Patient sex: F
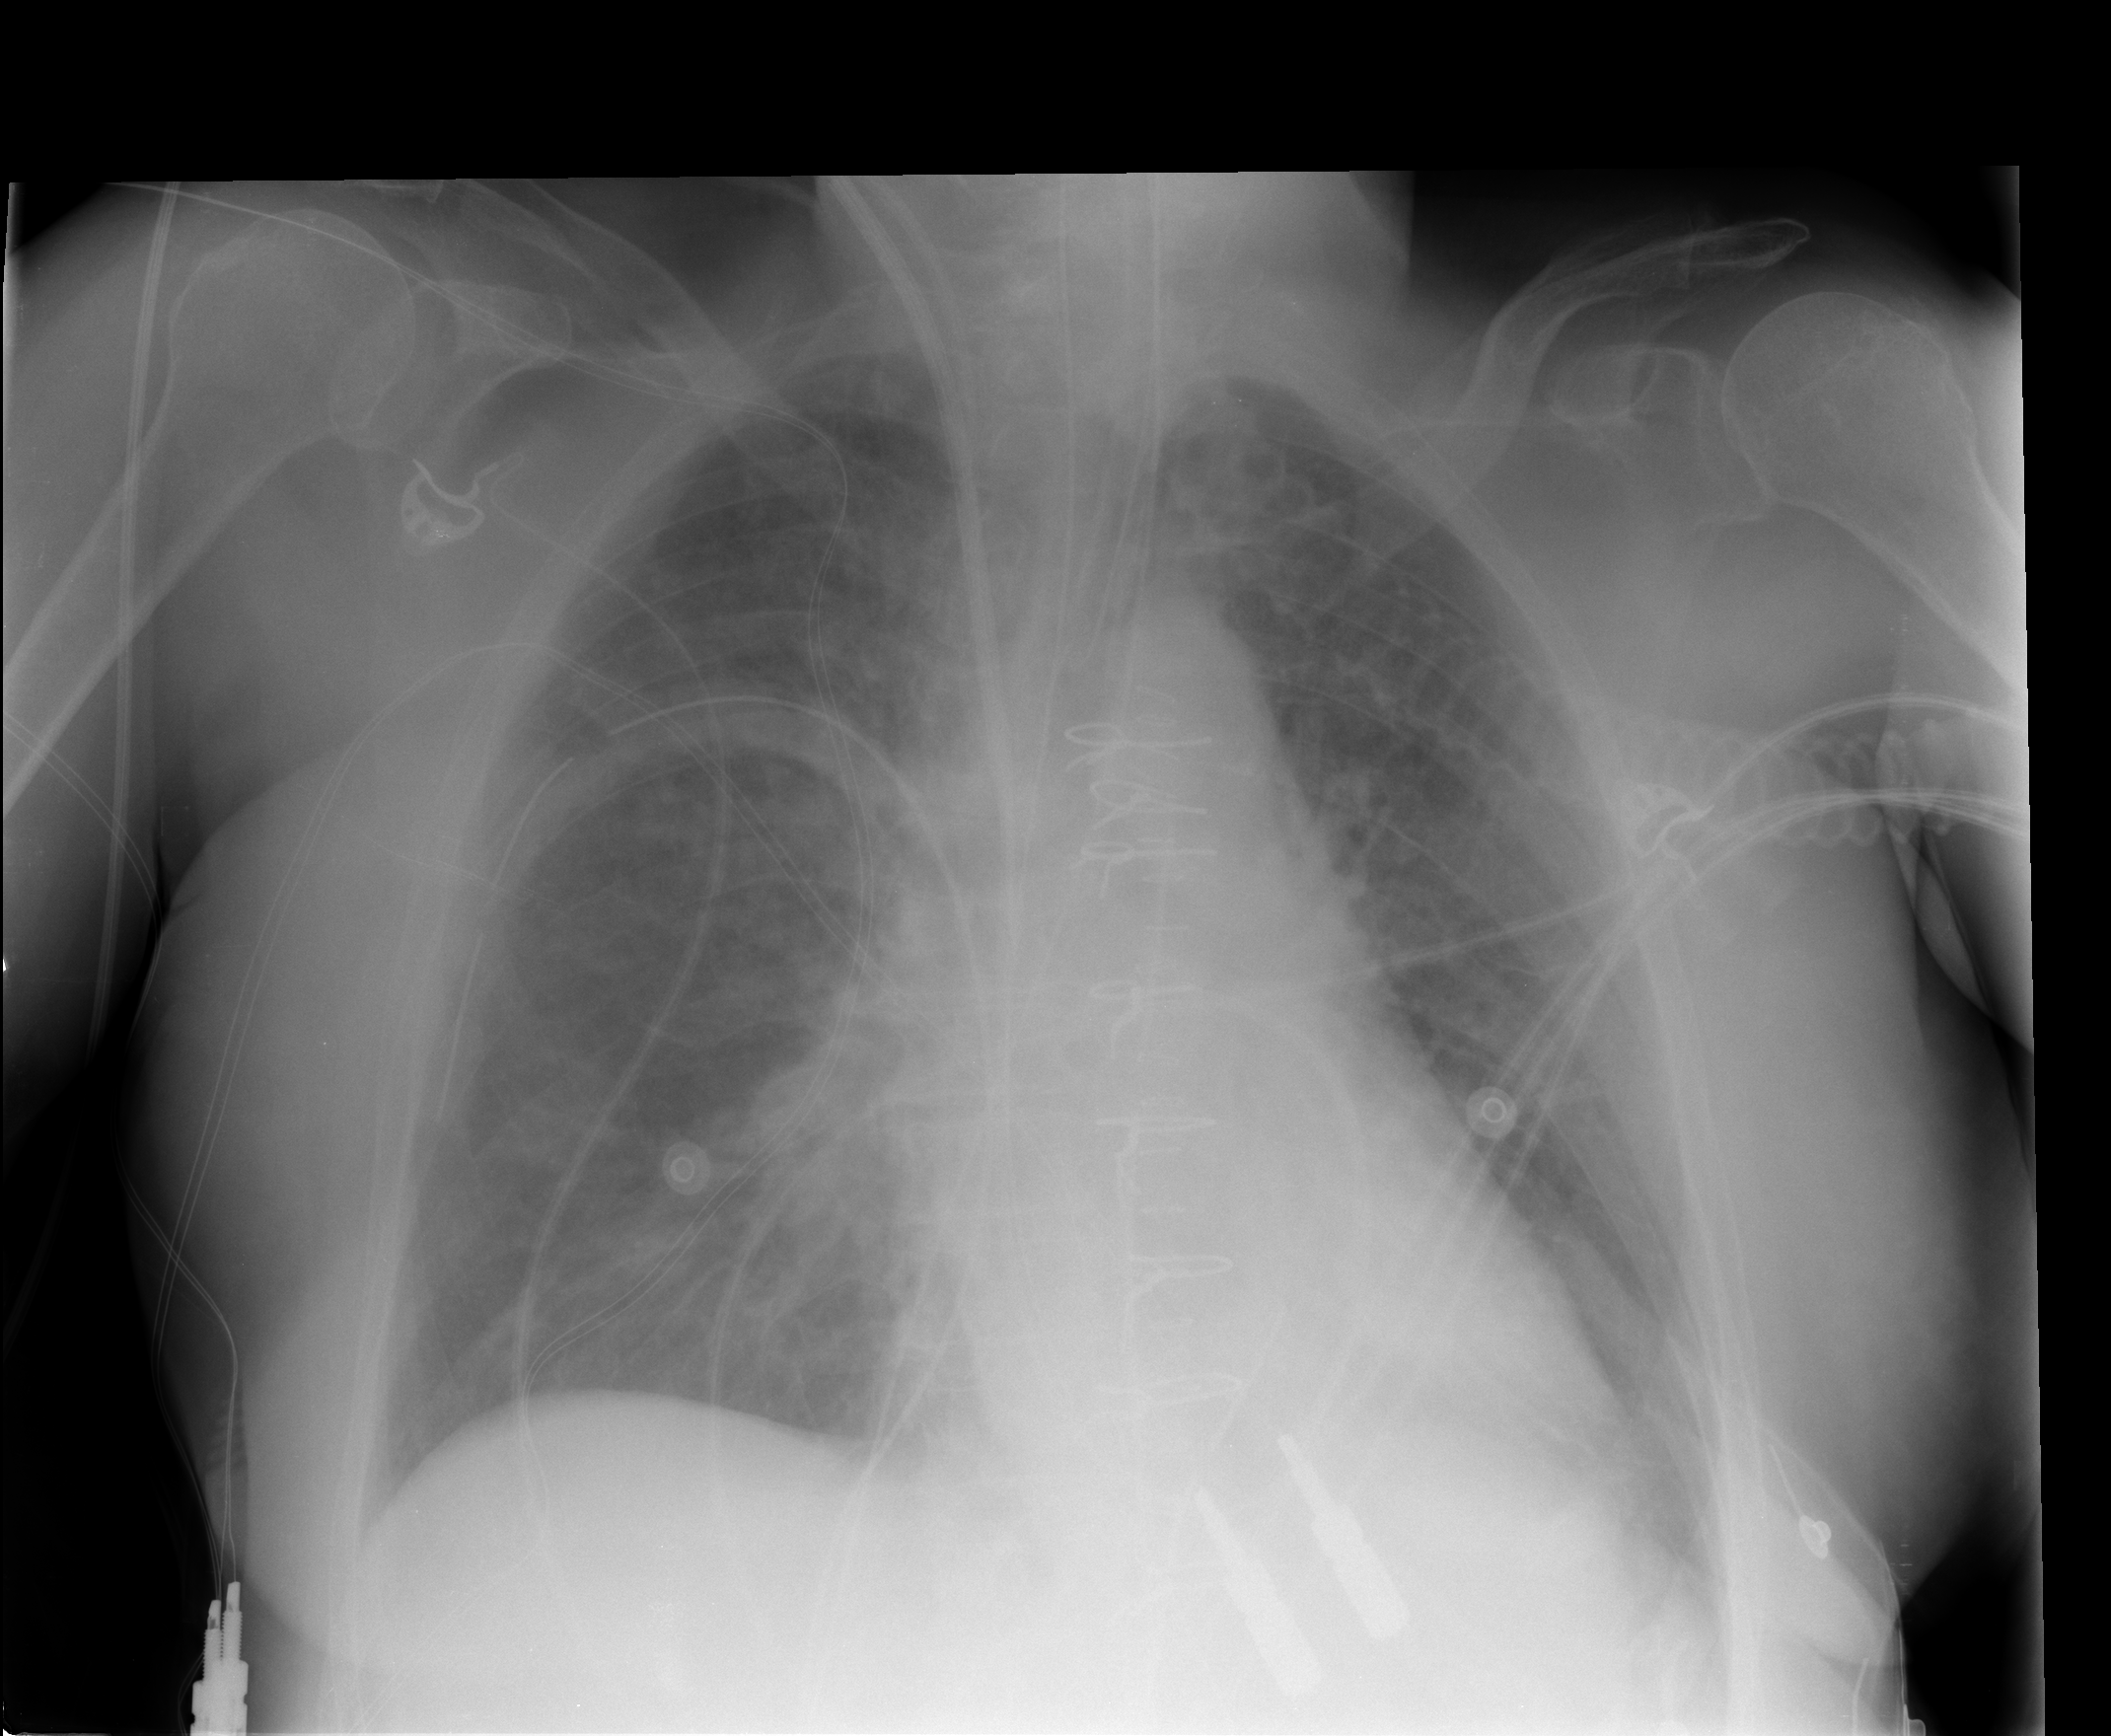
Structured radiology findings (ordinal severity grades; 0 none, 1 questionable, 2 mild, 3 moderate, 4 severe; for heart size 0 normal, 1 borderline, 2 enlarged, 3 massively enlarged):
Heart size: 1
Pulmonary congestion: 2
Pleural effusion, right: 0
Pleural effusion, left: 0
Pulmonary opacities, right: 0
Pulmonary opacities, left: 0
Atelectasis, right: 0
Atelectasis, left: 0